Question: I want to create a blank form in Visual Studio C#.
However, all I can create is an inherited Form, why is that?

On the web, all I can find is a tutorial where they have the blank form option. Why don't I have it?
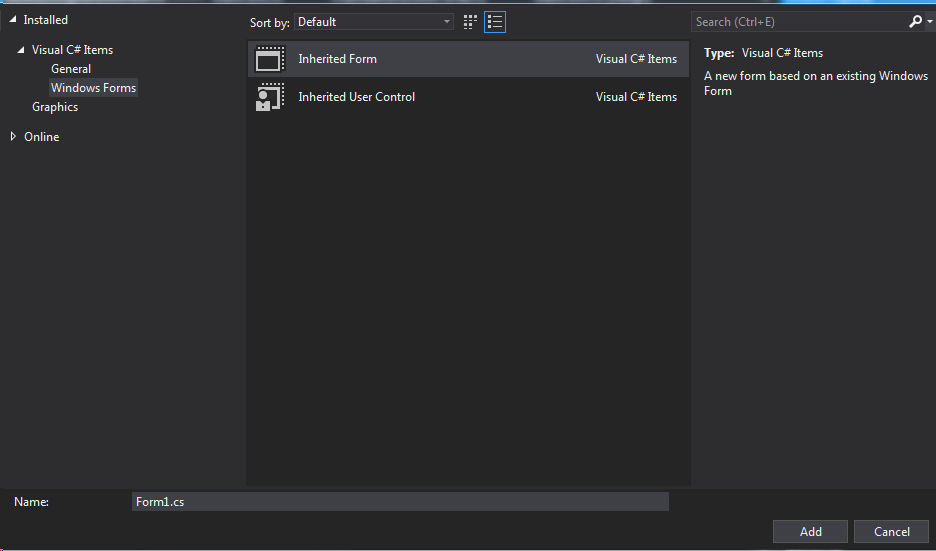
Answer: Open the start menu and look for Visual Studio Installer (for VS 2015 or later). Run the program.
Find the Modify setting under the More menu:
<URL>
Make sure you have the ".NET desktop development" box checked.
<URL>
Perform any necessary Visual Studio restarts and you should then have the option for a Windows Form when you select 'Add...' from Solution Explorer within a Windows Forms project.